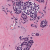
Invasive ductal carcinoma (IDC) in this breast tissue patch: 0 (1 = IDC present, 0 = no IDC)